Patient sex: F
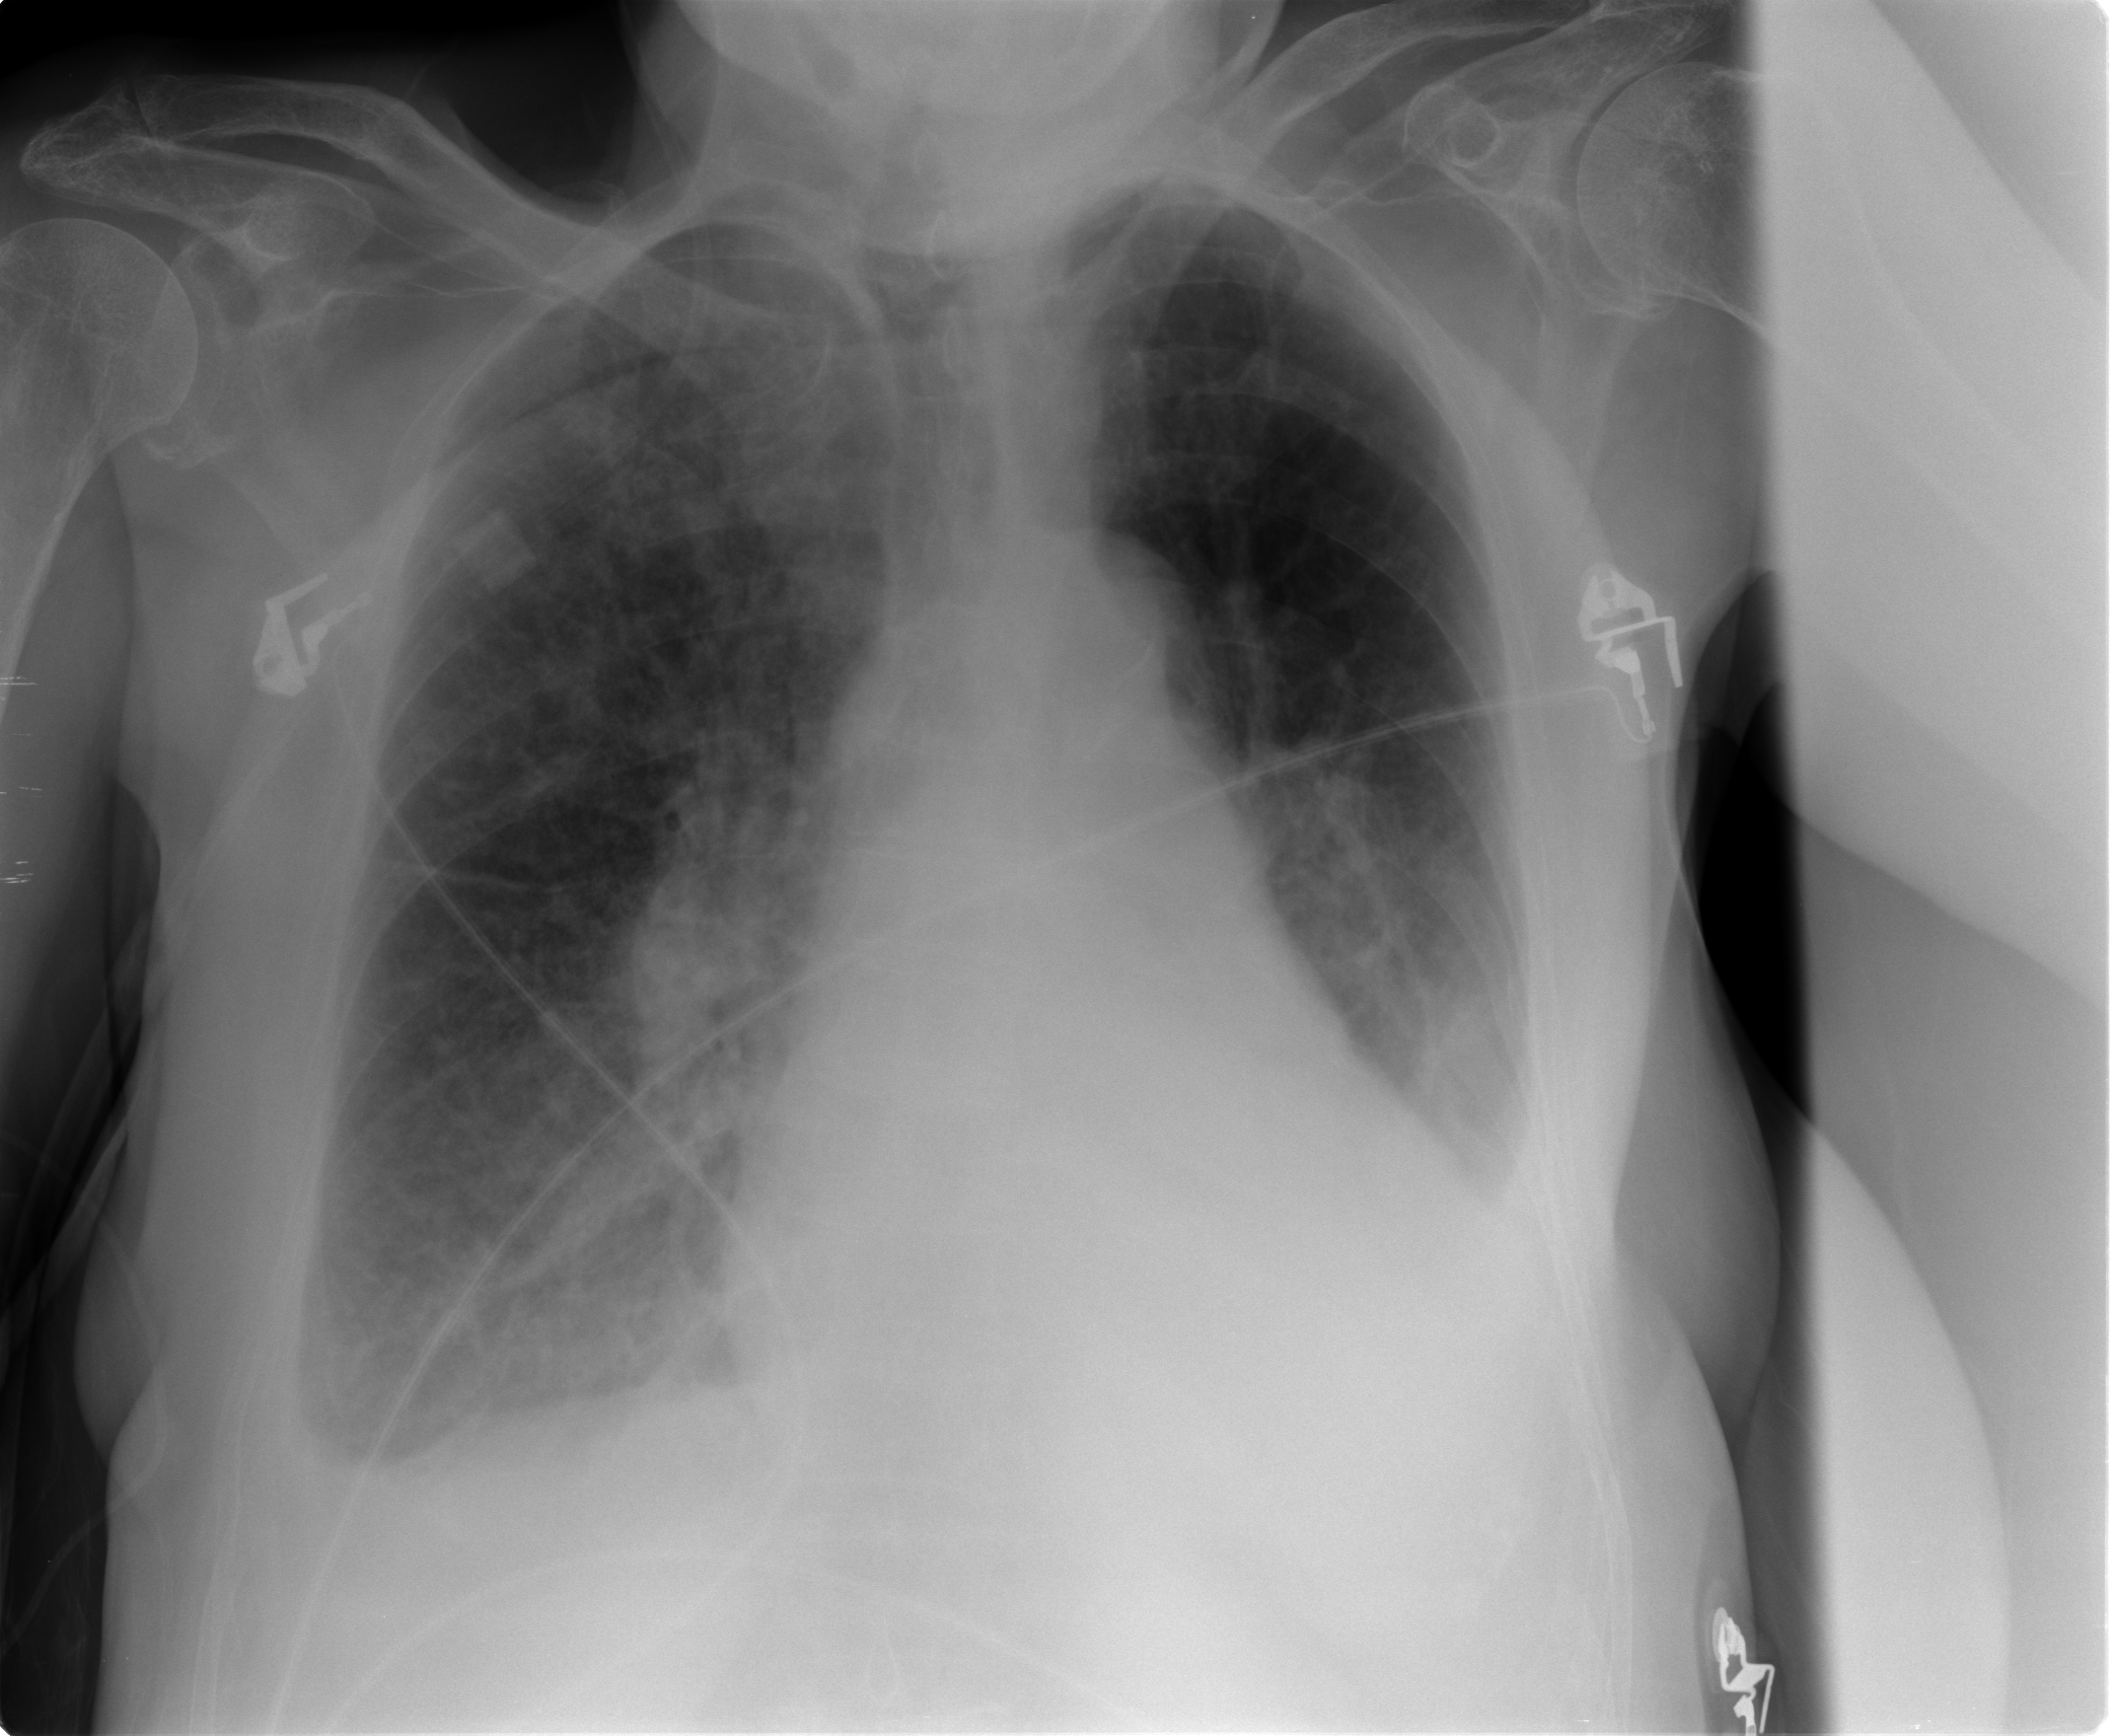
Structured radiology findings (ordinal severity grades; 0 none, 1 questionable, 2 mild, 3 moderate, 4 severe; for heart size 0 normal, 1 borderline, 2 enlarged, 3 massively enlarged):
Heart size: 1
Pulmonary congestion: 2
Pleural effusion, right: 2
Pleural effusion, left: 1
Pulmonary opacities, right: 3
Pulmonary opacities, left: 1
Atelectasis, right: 2
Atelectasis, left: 2